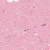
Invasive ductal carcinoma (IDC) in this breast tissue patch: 0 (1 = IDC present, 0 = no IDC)